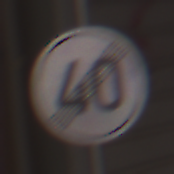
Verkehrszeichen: EndeGeschwindigkeit40
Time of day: MorningAfternoon
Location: Outdoor (Urban)
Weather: Clear
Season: NotSpecified
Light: Natural